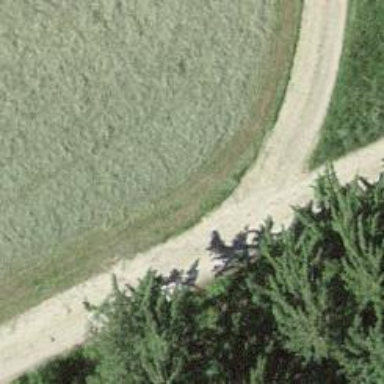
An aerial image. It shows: Compacted track with grade2 surface.